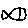
Label: fish